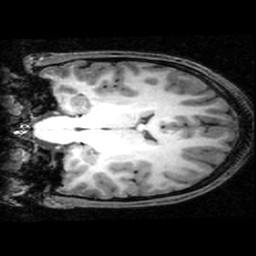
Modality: T1w
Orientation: coronal
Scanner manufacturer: ge
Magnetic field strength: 3 T
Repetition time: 0.01222 s
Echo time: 0.005176 s